Interaction volume radius: 5 \u00c5
Interaction volume height: 15 \u00c5
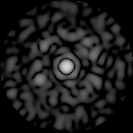
Disorder parameter: 0.8824